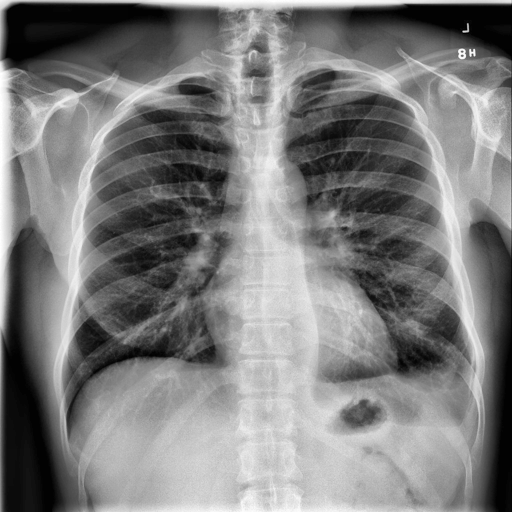
Finding: NORMAL